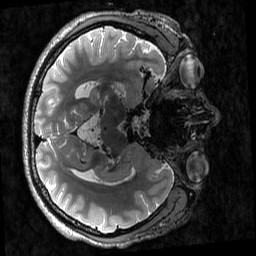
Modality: T2w
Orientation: axial
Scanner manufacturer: siemens
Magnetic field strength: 3 T
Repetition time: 3.2 s
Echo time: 0.565 s